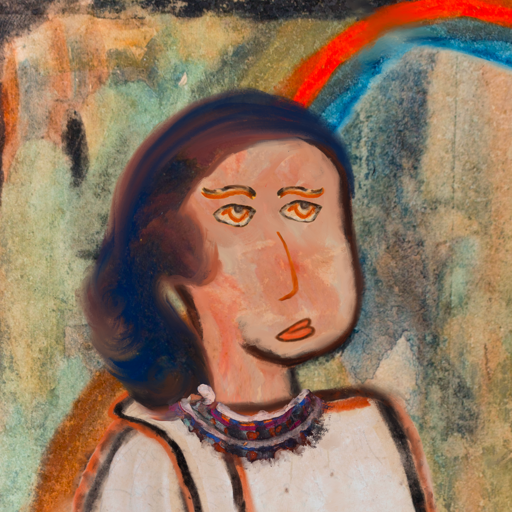
Background: Childish, Head And Neck Side: Roy_Bahadur, Face Side: Experience, Bust: Roy_Bahadur, Hair Side: Mother_And_Son_Son, Head Accessory: Blank, Second Necklace: Blank, Necklace: Hypocrite_1, Baby: Blank